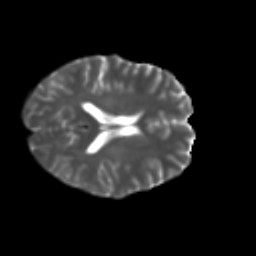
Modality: T2w
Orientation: axial
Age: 45
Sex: female
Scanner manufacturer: ge
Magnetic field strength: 3 T
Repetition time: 7.8 s
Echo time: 0.0606 s